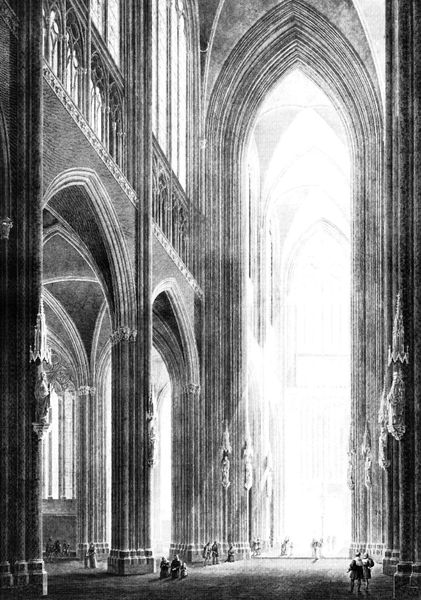
Titel: Innenansicht des Kölner Domes nach Süden (nach G. Moller)
Künstler: A. Leisnier
Institution: aus: Boisserée, Ansichten, Risse und Theile des Doms von Köln, Stuttgart 1821, Taf. XVI
Schlagwörter: schatten, menschen, fenster, hell, licht, säulen, zeichnung, architektur, stein, kirche, sonne, gotik, bogen, hoch, bögen, eingang, gewölbe, torbogen, dom, stich, kathedrale, portal, kirchenschiff, gotisch, spitzbogen, struktur, basilika, treffpunkt